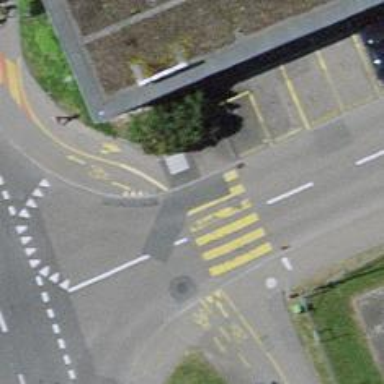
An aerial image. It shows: Kerb barrier.